Interaction volume radius: 10 \u00c5
Interaction volume height: 30 \u00c5
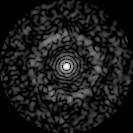
Disorder parameter: 0.8283